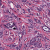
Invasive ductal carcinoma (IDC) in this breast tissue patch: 1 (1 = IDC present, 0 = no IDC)